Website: walmart
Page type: billing-address
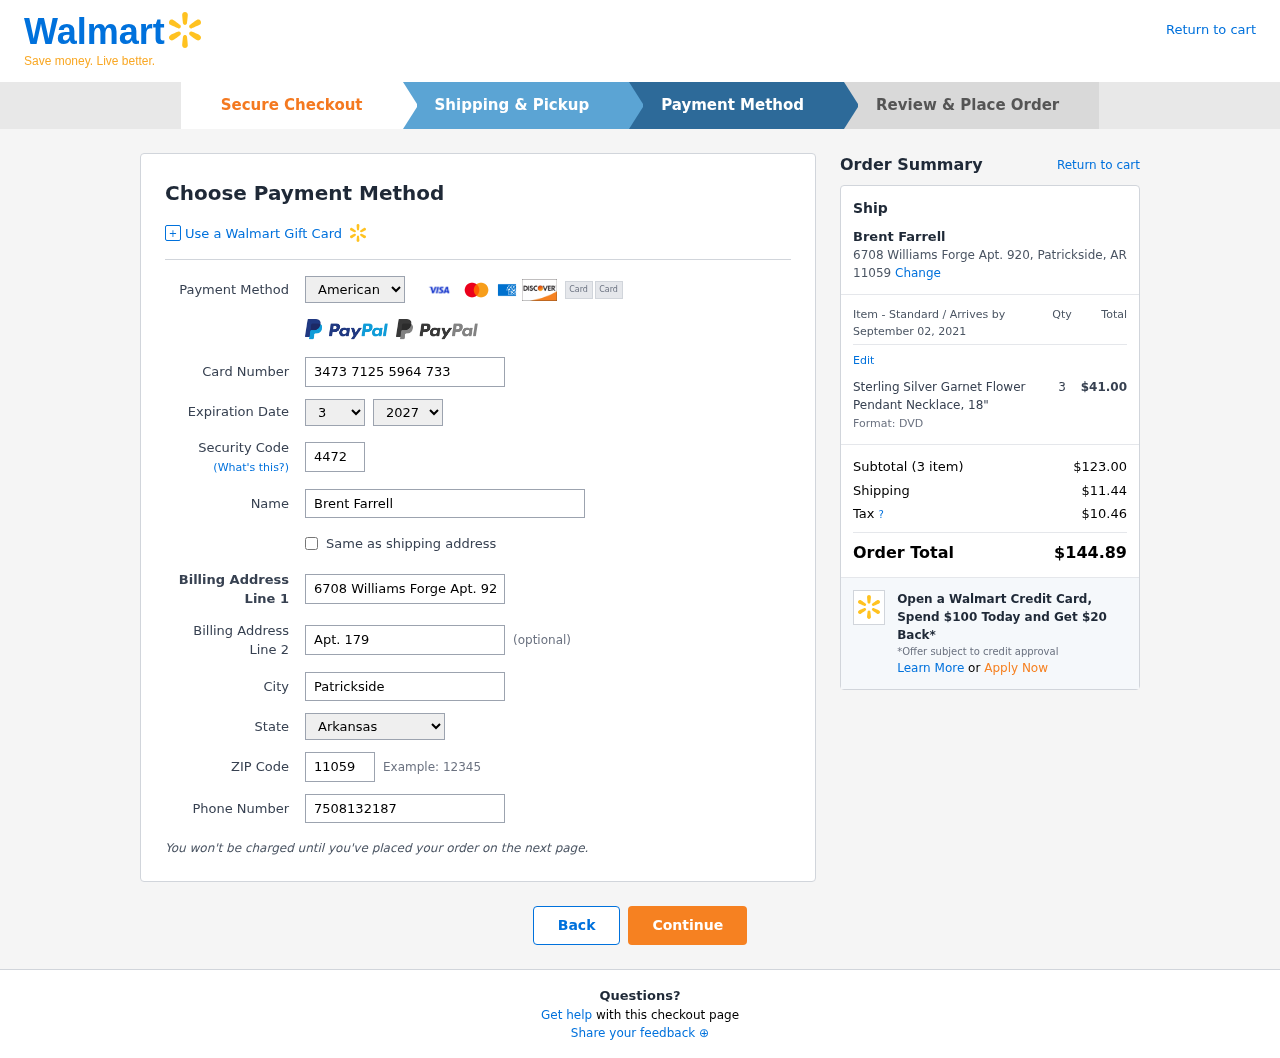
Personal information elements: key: PII_CARD_CVV
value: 4472
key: PII_CARD_EXPIRY_MONTH
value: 03
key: PII_CARD_EXPIRY_YEAR
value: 27
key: PII_CARD_NUMBER
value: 3473 7125 5964 733
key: PII_CARD_TYPE
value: American Express
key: PII_CITY
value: Patrickside
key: PII_CITY_STATE_ZIP
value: Patrickside, AR 11059
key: PII_FULLNAME
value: Brent Farrell
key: PII_PHONE
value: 7508132187
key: PII_POSTCODE
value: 11059
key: PII_STATE
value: Arkansas
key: PII_STREET
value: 6708 Williams Forge Apt. 920
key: PII_STREET2
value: Apt. 179
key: PII_FULLNAME2
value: Brent Farrell
Product elements: key: PRODUCT1_NAME
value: Sterling Silver Garnet Flower Pendant Necklace, 18"
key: PRODUCT1_PRICE
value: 41
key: PRODUCT1_QUANTITY
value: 3
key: PRODUCT1_DESC
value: Format: DVD
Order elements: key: ORDER_DELIVERY_DATE
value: September 02, 2021
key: ORDER_NUM_ITEMS
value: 3
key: ORDER_SUBTOTAL
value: $123.00
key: ORDER_SHIPPING_COST
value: $11.44
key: ORDER_TAX
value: $10.46
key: ORDER_TOTAL
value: $144.89